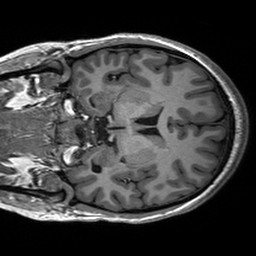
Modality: T1w
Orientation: coronal
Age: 25
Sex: female
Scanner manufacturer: siemens
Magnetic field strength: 3 T
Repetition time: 2.53 s
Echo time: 0.00227 s